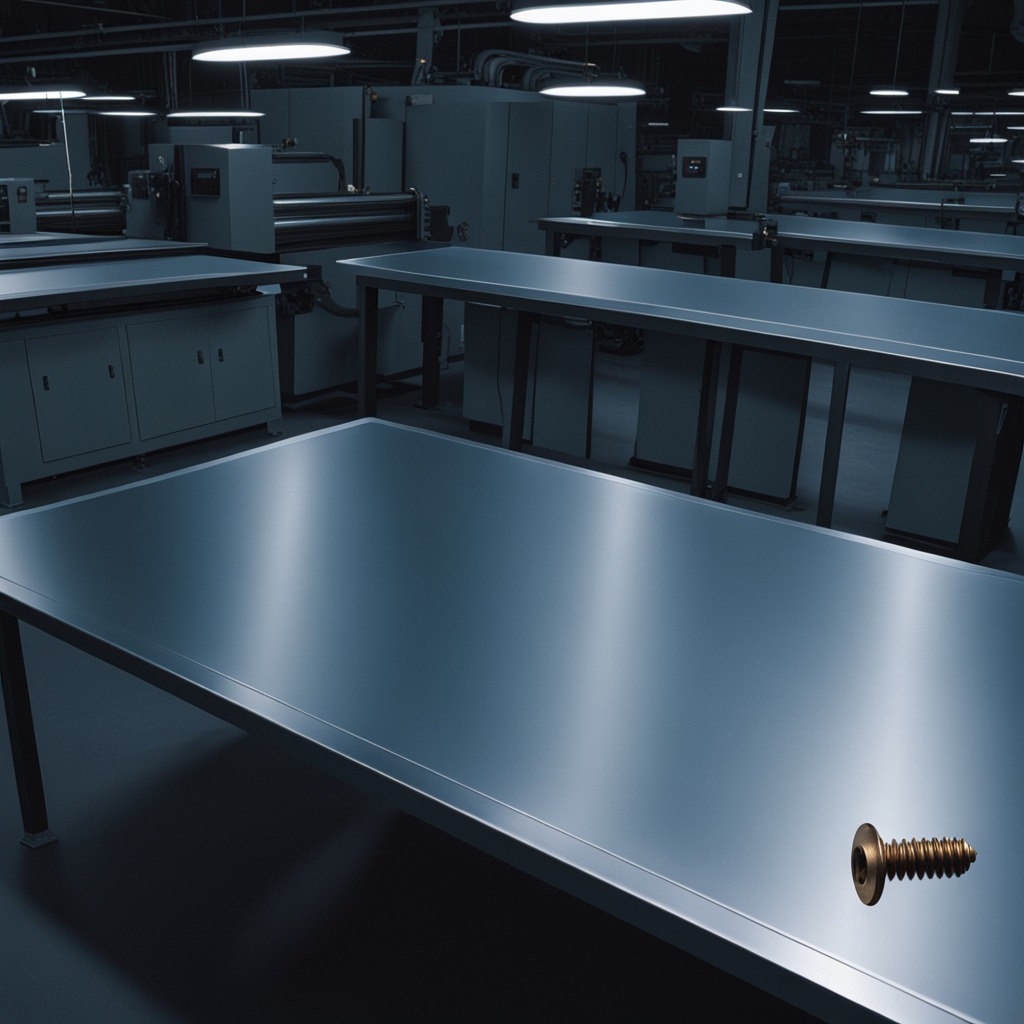
A metal screw is lying on the tabletop.